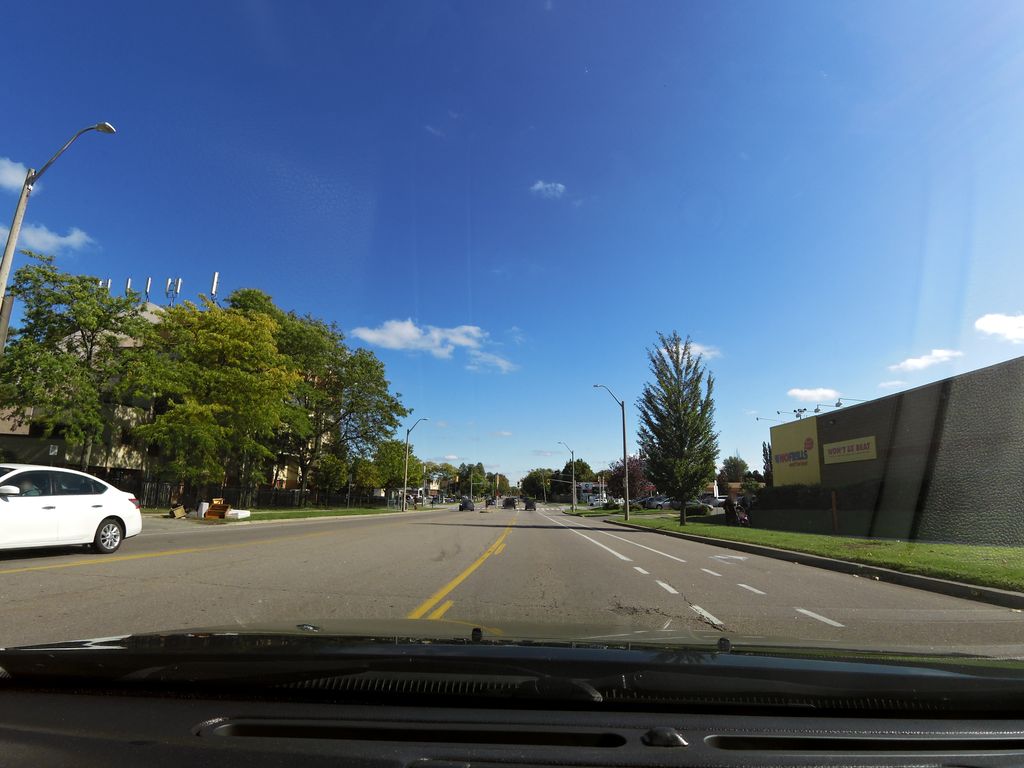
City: hamilton